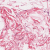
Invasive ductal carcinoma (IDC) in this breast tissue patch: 0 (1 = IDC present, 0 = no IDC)